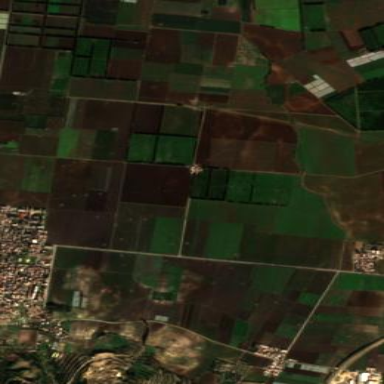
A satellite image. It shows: Picturesque farmland scene.